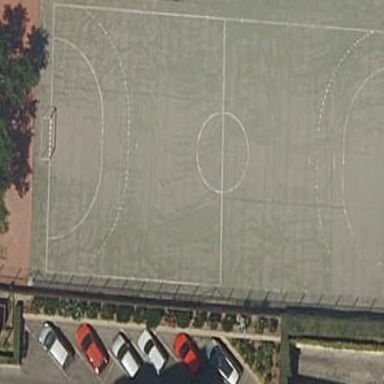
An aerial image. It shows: Soccer pitch for leisure land activities.